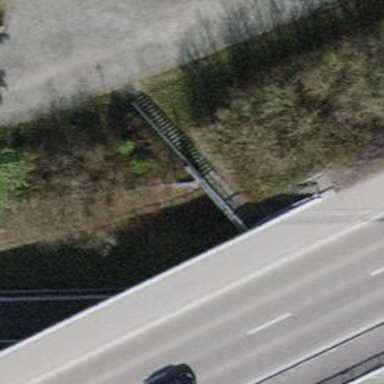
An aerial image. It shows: Concrete steps along the road made of concrete plates.